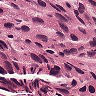
Metastatic tissue present: yes